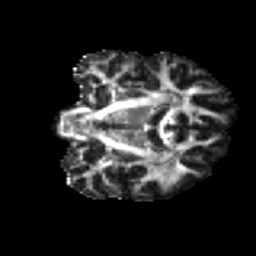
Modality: FA
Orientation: coronal
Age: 35
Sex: male
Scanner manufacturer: ge
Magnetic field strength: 3 T
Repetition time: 7.8 s
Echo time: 0.0608 s